Interaction volume radius: 5 \u00c5
Interaction volume height: 10 \u00c5
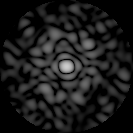
Disorder parameter: 0.8223